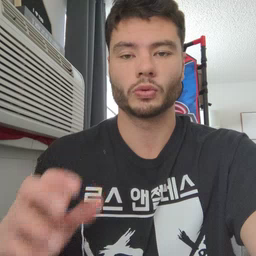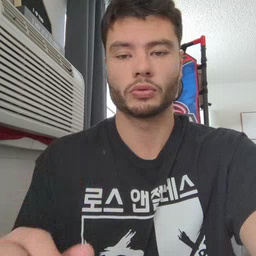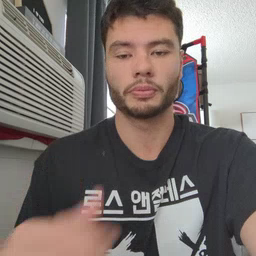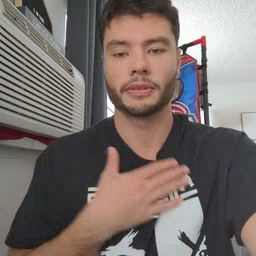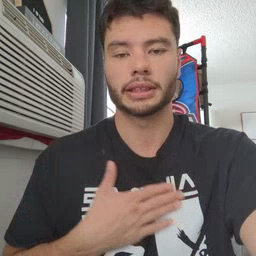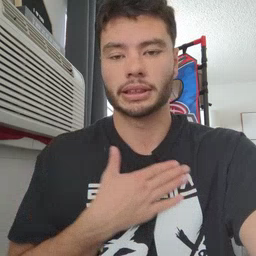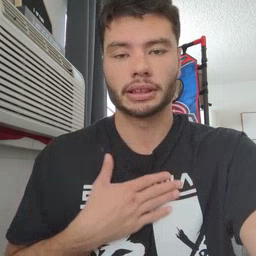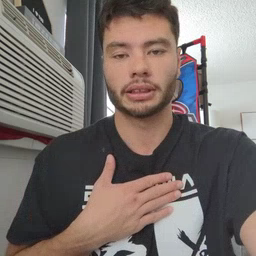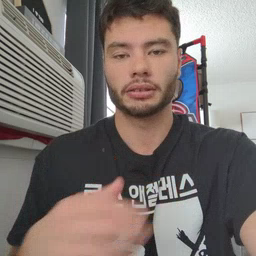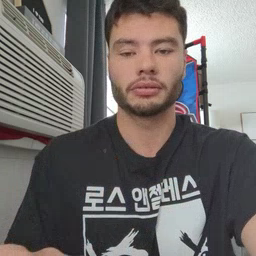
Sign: please